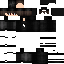
A male human skin with dark skin, wearing brown long hair dressed in a blue hoodie and black pants, featuring a closed mouth.